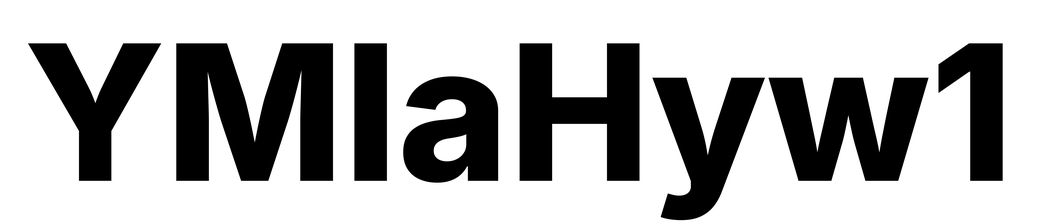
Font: Inter_ExtraBold